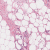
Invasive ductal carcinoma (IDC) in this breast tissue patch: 0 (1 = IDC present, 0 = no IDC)